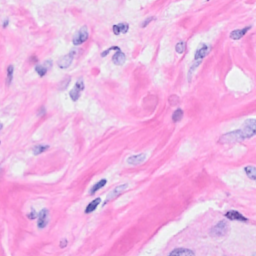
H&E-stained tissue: Breast